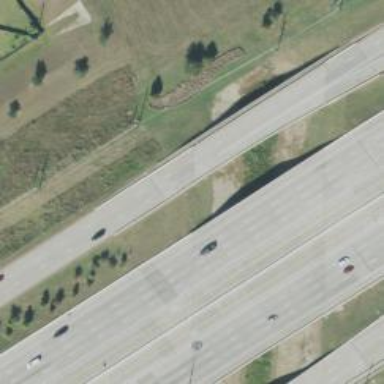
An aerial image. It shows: Secondary road with frontage road crossing bridge.